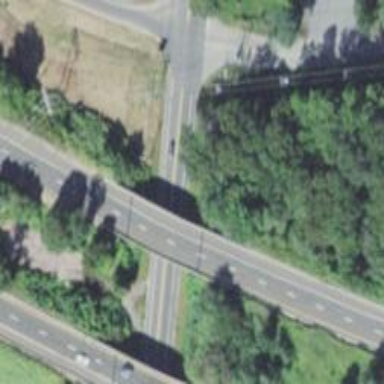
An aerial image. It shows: Motorway bridge.